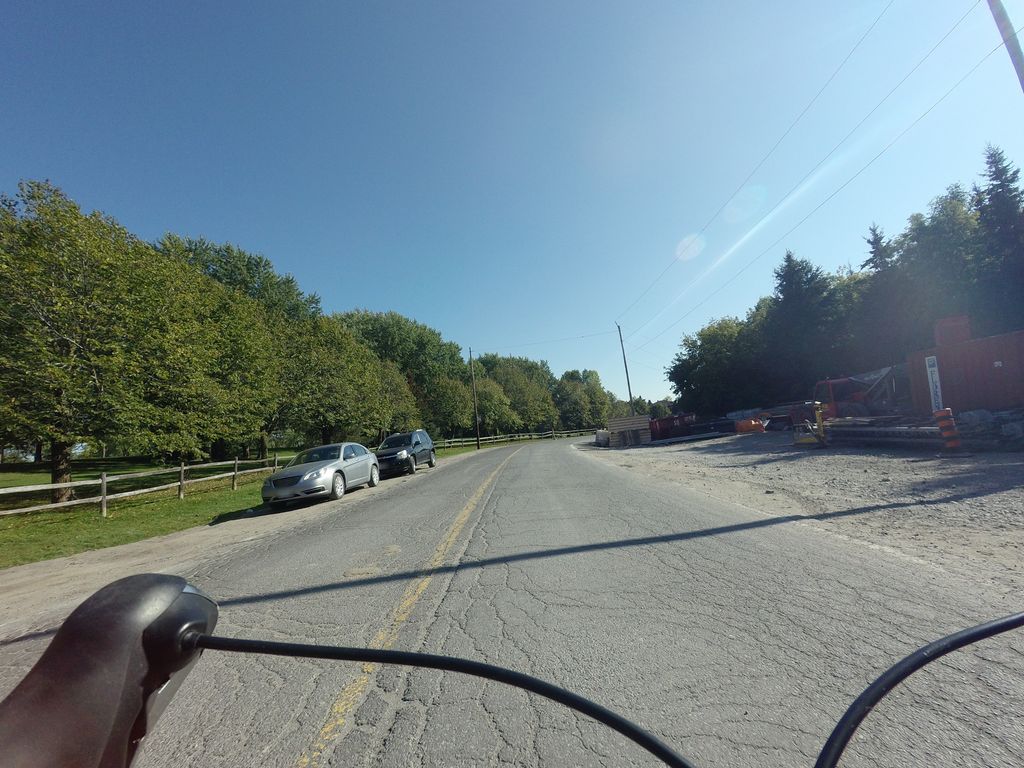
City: ottawa-gatineau